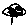
Label: tree